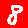
Digit: 8